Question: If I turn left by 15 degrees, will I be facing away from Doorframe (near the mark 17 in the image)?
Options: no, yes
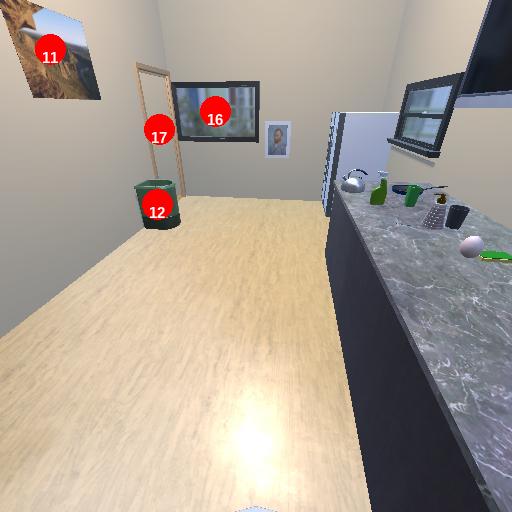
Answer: no